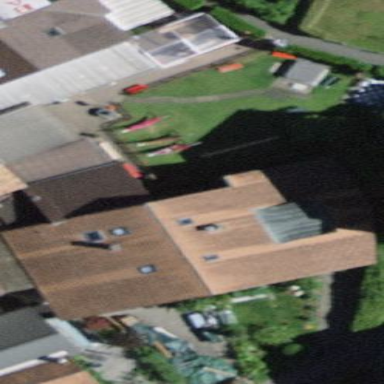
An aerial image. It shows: Residential building.